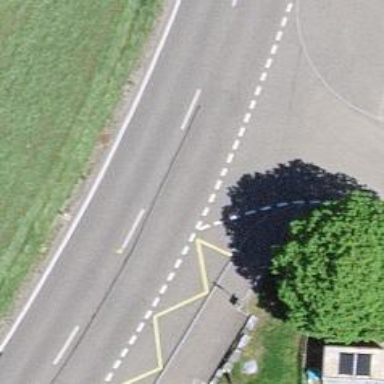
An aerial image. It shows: Bus stop with stop position for public transport.